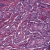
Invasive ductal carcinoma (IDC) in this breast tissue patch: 1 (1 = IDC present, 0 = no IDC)